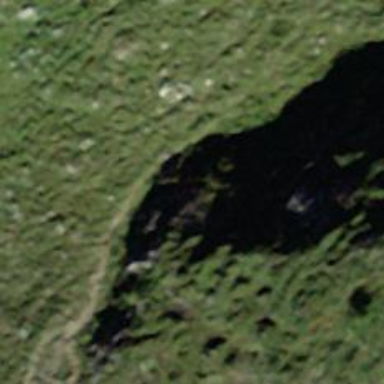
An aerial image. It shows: Cliff in nature.